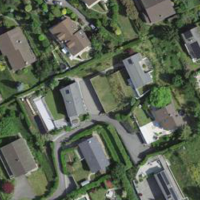
EUNIS habitat code: 55
Species observed at this site:
Rubus caesius
Clematis vitalba